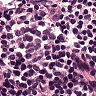
Metastatic tissue present: no